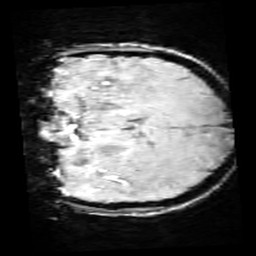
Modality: SWI
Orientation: coronal
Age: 10
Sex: female
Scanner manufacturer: siemens
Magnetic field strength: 3 T
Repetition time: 0.027 s
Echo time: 0.02 s